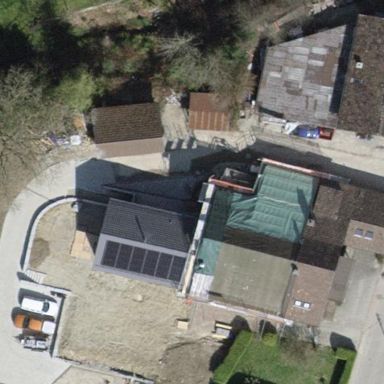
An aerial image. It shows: Detached building.